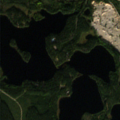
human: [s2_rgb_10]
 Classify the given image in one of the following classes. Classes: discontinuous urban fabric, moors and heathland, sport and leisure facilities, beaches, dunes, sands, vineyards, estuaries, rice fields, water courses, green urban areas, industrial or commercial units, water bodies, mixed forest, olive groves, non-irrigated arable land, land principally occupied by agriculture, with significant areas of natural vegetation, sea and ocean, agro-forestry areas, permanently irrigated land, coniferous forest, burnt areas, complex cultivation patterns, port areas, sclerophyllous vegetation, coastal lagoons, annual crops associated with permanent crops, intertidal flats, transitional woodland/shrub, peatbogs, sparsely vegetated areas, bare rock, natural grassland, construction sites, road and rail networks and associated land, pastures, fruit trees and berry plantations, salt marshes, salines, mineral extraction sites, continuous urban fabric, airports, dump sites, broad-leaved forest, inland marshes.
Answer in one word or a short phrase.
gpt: coniferous forest, water bodies